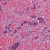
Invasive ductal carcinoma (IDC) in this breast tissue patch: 1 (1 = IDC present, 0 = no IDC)